【题型】解答题　【知识点】平面几何　【难度】easy
如图, 在正方形 $ABCD$ 中, $E$ 是 $AD$ 的中点, 点 $F$ 在 $CD$ 上, 且 $CF = 3FD$。

(1) 求证：$\triangle ABE \sim \triangle DEF$；

(2) $\triangle ABE$ 与 $\triangle BEF$ 相似吗？为什么？
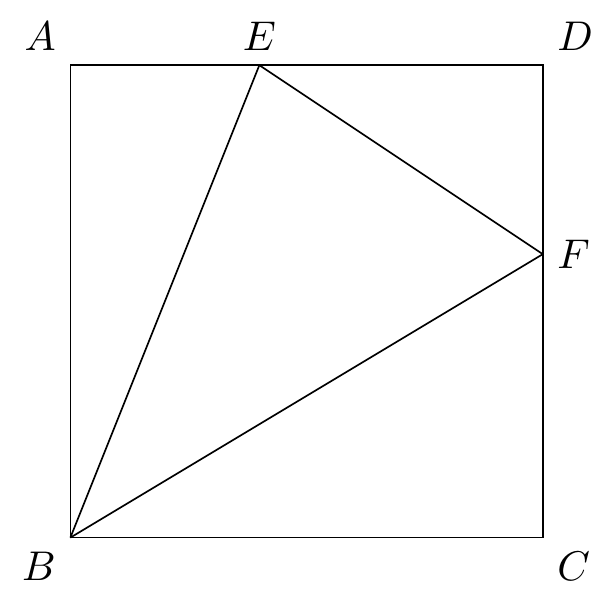
【解答】
证明：
(1) $\because$ 正方形 $ABCD$,

$\therefore \angle A = \angle D = 90^\circ$, $AB = CD$,

$\because CF = 3FD$,

$\therefore FD = \frac{1}{4}CD$,

$\because$ 点 $F$ 在 $CD$ 上,

$\therefore AE = ED = \frac{1}{2}AD$,

$\therefore \frac{AE}{AB} = \frac{DF}{ED} = \frac{1}{2}$,

$\because \angle A = \angle D = 90^\circ$,

$\therefore \triangle ABE \sim \triangle DEF$；

(2) $\triangle ABE$ 与 $\triangle BEF$ 相似, 理由如下：

设 $AB = AD = CD = 4a$,

$\because E$ 为边 $AD$ 的中点, $CF = 3FD$,

$\therefore AE = DE = 2a$, $DF = a$,

$\therefore BE = \sqrt{AE^2 + AB^2} = 2\sqrt{5}a$, $EF = \sqrt{DF^2 + DE^2} = \sqrt{5}a$, $BF = \sqrt{CF^2 + BC^2} = 5a$,

$\because BF^2 = EF^2 + BE^2$, 即 $\angle BEF = 90^\circ$,

$\therefore \angle A = \angle BEF = 90^\circ$,

$\frac{AB}{AE} = \frac{4a}{2a} = 2$, $\frac{BE}{EF} = \frac{2\sqrt{5}a}{\sqrt{5}a} = 2$,

$\therefore \frac{AB}{AE} = \frac{BE}{EF}$,

$\therefore \triangle ABE \sim \triangle BEF$。